Question: I have a table as below. I have to populate the 'Amount' field using the 'Buy Quantity' and 'Market Price' field. 'Amount = Buy Quantity*Market Price'. I am doing something as -
'''
<!DOCTYPE html PUBLIC "-//W3C//DTD HTML 4.01 Transitional//EN" "http://www.w3.org/TR/html4/loose.dtd">
<html>
<head>
<meta http-equiv="Content-Type" content="text/html; charset=ISO-8859-1">
<title>Buy Stocks</title>
<script>
(function(){
var table = document.getElementById("mytable");
var tbody = table.getElementsByTagName("tbody")[0];
var rows = tbody.getElementsByTagName("tr");
function populateRow(index, addBlurEvent){
var row = rows[index];
var cells = row.getElementsByTagName("td")
var textboxes = row.getElementsByTagName("input");
var amountTextbox = textboxes[0];
var totalTextbox = textboxes[1];
var costCell = cells[2];
var amount = amountTextbox.value.length>0 ? parseFloat(amountTextbox.value) : 0;
var cost = parseFloat(costCell.innerHTML);
var total = amount * cost;
totalTextbox.value = total;
if (addBlurEvent) {
amountTextbox.onblur = function(){ populateRow(index,false); };
}
}
for(i=0;i<rows.length;i++){
populateRow(i,true);
}
})();
</script>
</head>
<body>
<center>
<h5>Buy Stocks Here</h5>
<form >
<table border="1" cellpadding="5" id="mytable">
<thead>
<tr>
<th>Stock Name</th>
<th>Buy Quantity</th>
<th>Market Price</th>
<th>Amount</th>
</tr>
</thead>
<tbody>
<tr>
<td>Stock Name</td>
<td><input type="text" name="quantity" ></td>
<td>122</td>
<td><input type="text" name="amount"></td>
</tr>
<tr>
<td>Stock Name</td>
<td><input type="text" name="quantity" ></td>
<td>111</td>
<td><input type="text" name="amount"></td>
</tr>
</tbody>
</table>
</form>
</center>
'''
The above html's javascript function is supposed to work perfectly, I am not able to handle the 'onblur' event. How and where should I do that? Please suggest an answer which does not modify the script. Thanks.
Image for reference :

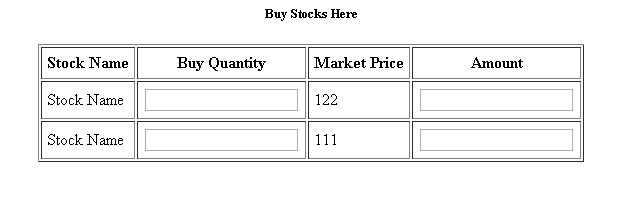
Answer: See this: <URL>
If you want to use your code only and not the jquery one that i gave above, please use this:
'''
<!DOCTYPE html PUBLIC "-//W3C//DTD HTML 4.01 Transitional//EN" "http://www.w3.org/TR/html4/loose.dtd">
<html>
<head>
<meta http-equiv="Content-Type" content="text/html; charset=ISO-8859-1">
<title>Buy Stocks</title>
</head>
<body>
<center>
<h5>Buy Stocks Here</h5>
<form >
<table border="1" cellpadding="5" id="mytable">
<thead>
<tr>
<th>Stock Name</th>
<th>Buy Quantity</th>
<th>Market Price</th>
<th>Amount</th>
</tr>
</thead>
<tbody>
<tr>
<td>Stock Name</td>
<td><input type="text" name="quantity" ></td>
<td>122</td>
<td><input type="text" name="amount"></td>
</tr>
<tr>
<td>Stock Name</td>
<td><input type="text" name="quantity" ></td>
<td>111</td>
<td><input type="text" name="amount"></td>
</tr>
</tbody>
</table>
</form>
</center>
<script type="text/javascript">
(function(){
var table = document.getElementById("mytable");
var tbody = table.getElementsByTagName("tbody")[0];
var rows = tbody.getElementsByTagName("tr");
function populateRow(index, addBlurEvent){
var row = rows[index];
var cells = row.getElementsByTagName("td")
var textboxes = row.getElementsByTagName("input");
var amountTextbox = textboxes[0];
var totalTextbox = textboxes[1];
var costCell = cells[2];
var amount = amountTextbox.value.length>0 ? parseFloat(amountTextbox.value) : 0;
var cost = parseFloat(costCell.innerHTML);
var total = amount * cost;
totalTextbox.value = total;
if (addBlurEvent) {
amountTextbox.onblur = function(){ populateRow(index,false); };
}
}
for(i=0;i<rows.length;i++){
populateRow(i,true);
}
})();
</script>
</body>
</html>
'''